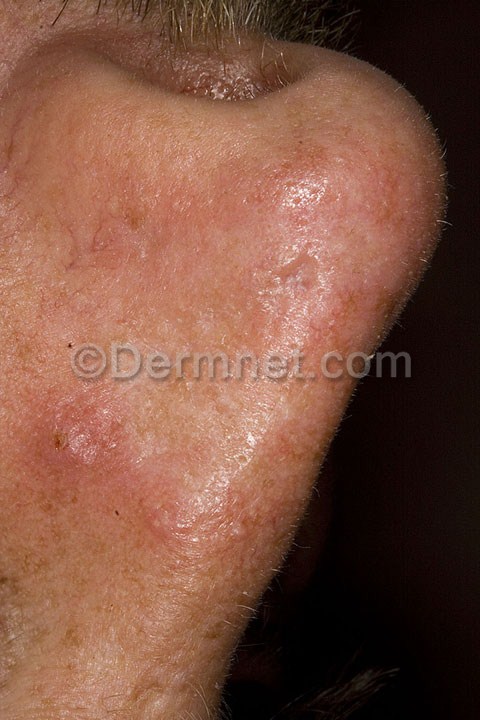
Disease: Lupus and other Connective Tissue diseases